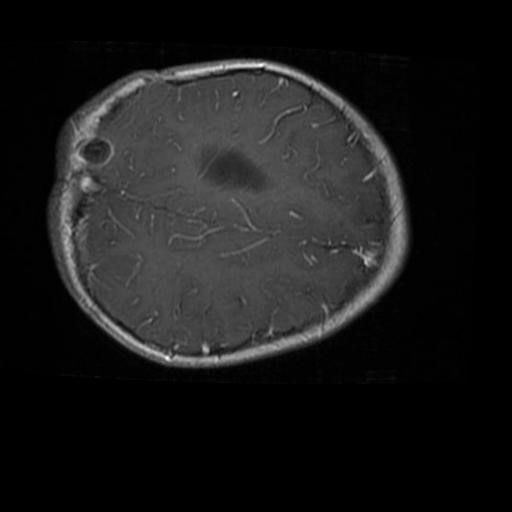
Label: brain_glioma